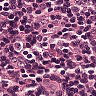
Metastatic tissue present: no